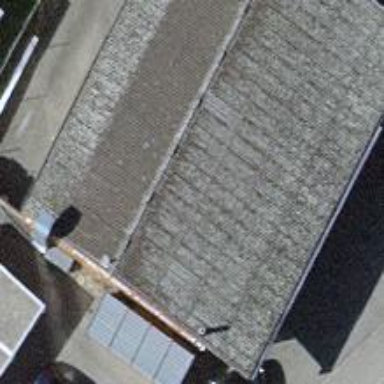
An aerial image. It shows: Car repair shop located in building.